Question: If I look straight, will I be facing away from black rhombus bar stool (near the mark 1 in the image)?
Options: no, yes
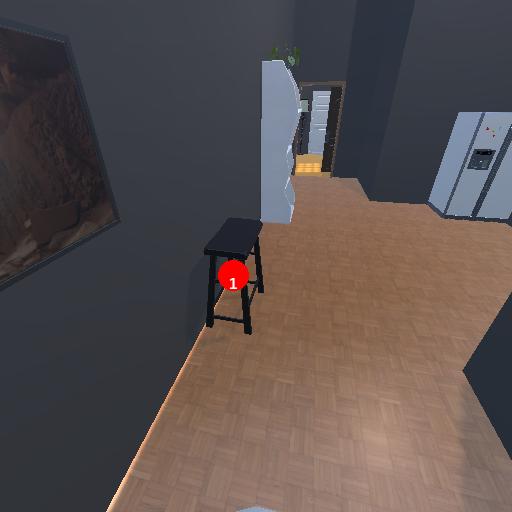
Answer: no